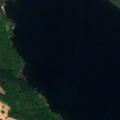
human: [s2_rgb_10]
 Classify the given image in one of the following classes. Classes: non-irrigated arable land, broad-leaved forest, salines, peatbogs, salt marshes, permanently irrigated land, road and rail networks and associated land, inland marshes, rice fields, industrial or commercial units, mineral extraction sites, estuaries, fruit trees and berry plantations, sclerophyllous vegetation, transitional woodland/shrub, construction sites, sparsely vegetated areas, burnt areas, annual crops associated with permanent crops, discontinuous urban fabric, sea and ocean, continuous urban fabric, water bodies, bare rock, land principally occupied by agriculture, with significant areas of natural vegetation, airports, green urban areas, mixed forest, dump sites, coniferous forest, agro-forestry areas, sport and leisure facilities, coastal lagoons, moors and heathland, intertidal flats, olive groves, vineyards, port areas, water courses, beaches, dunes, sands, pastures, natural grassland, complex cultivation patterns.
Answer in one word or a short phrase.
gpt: non-irrigated arable land, land principally occupied by agriculture, with significant areas of natural vegetation, broad-leaved forest, coniferous forest, mixed forest, water bodies